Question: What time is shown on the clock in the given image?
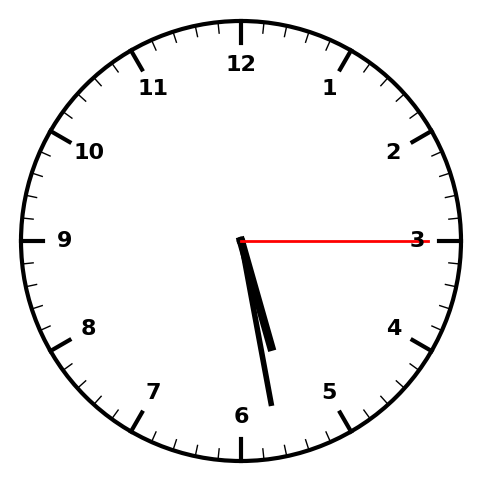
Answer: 05:28:15